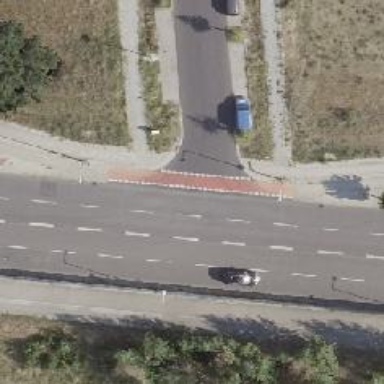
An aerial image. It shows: Unmarked crossing on the road.